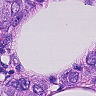
Metastatic tissue present: yes